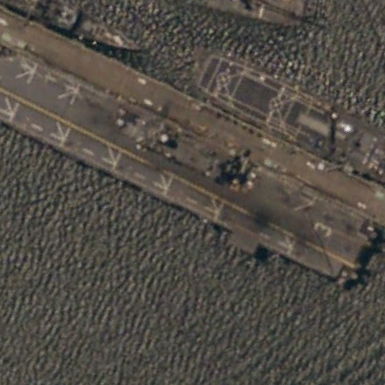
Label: assault